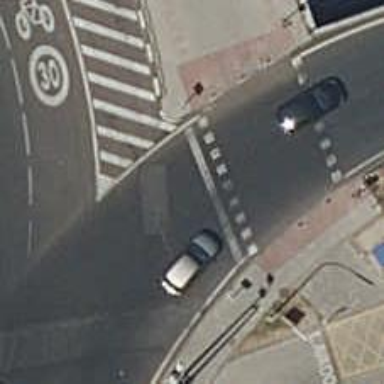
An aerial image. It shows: Road with traffic signals.